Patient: sex F, age 71
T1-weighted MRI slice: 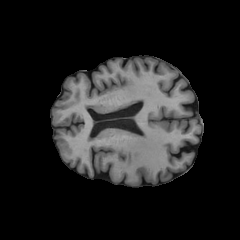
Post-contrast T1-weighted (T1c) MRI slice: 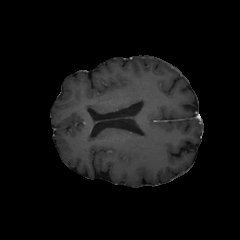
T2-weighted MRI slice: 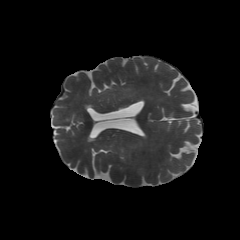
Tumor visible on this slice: no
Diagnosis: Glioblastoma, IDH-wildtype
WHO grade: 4